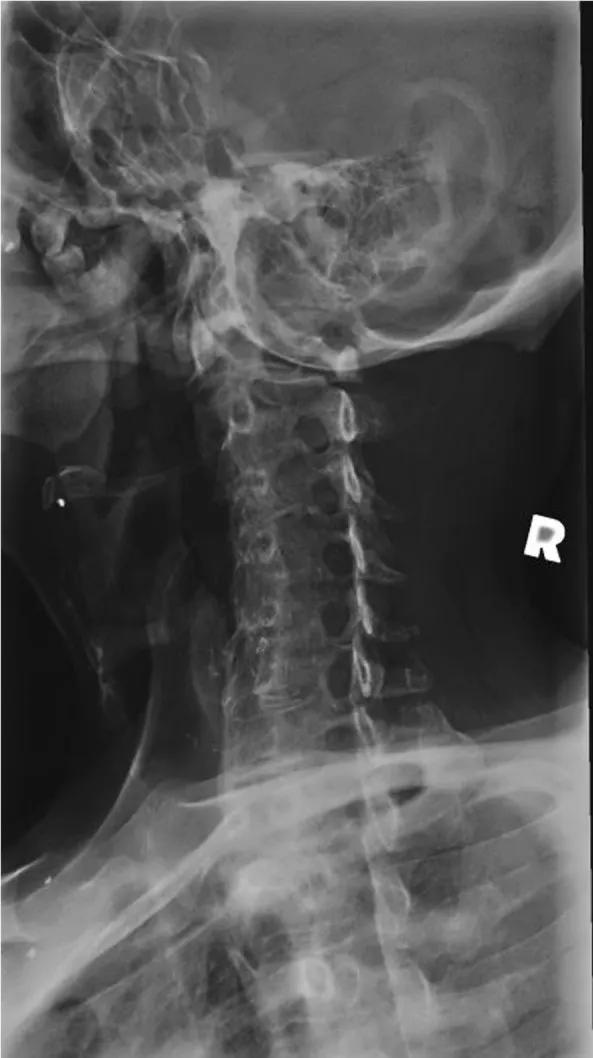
Right Oblique Plain Films, patent intervertebral foramina visualized.
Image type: radiology (x_ray)